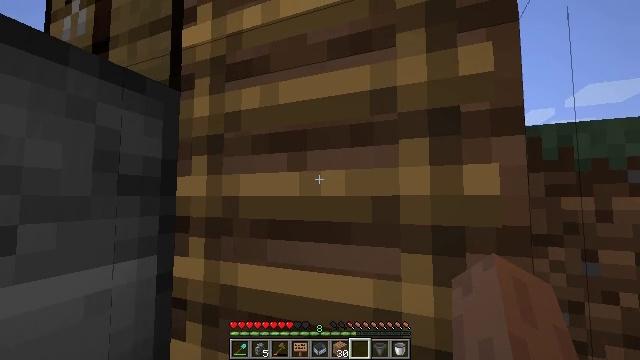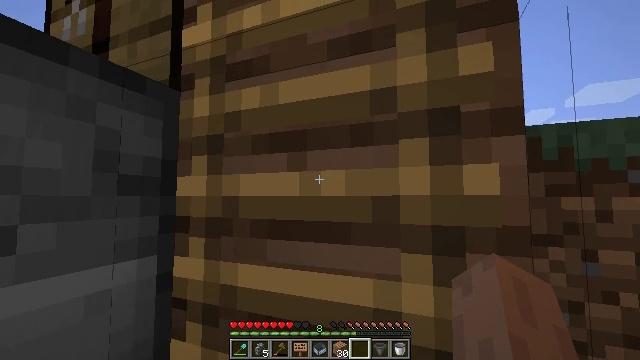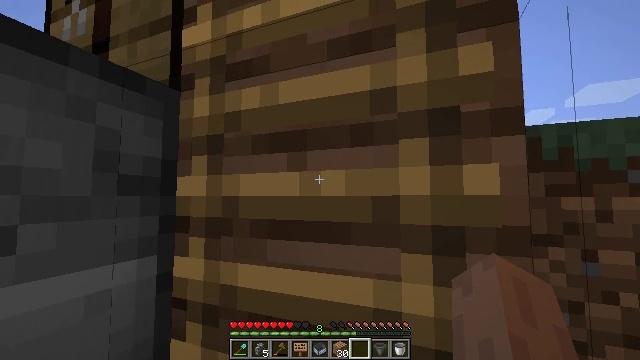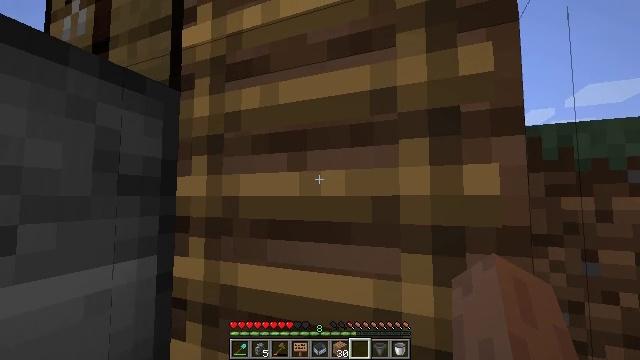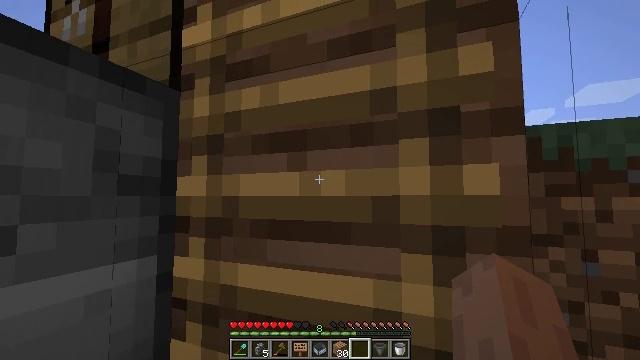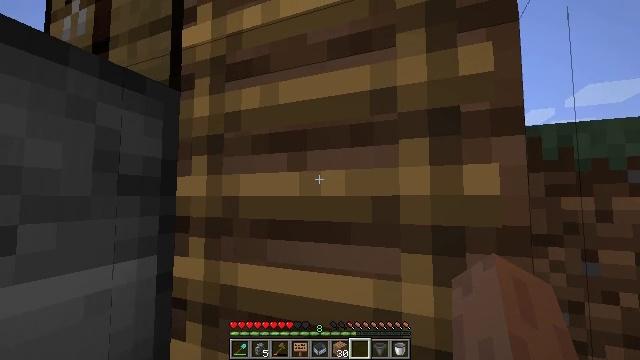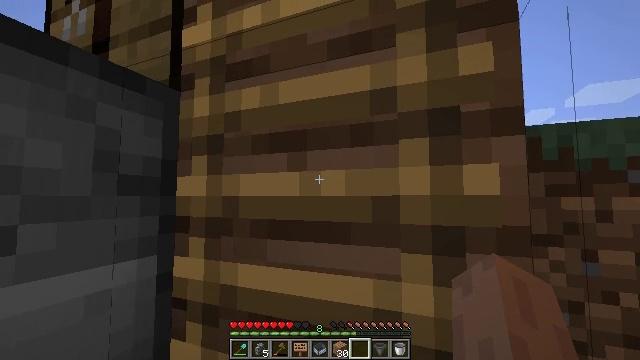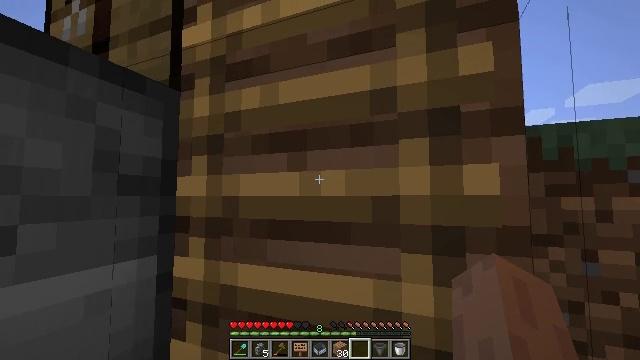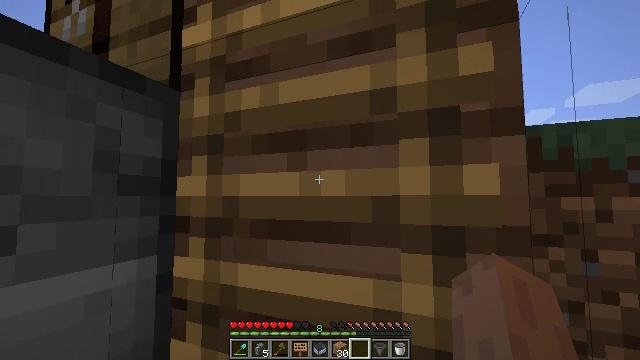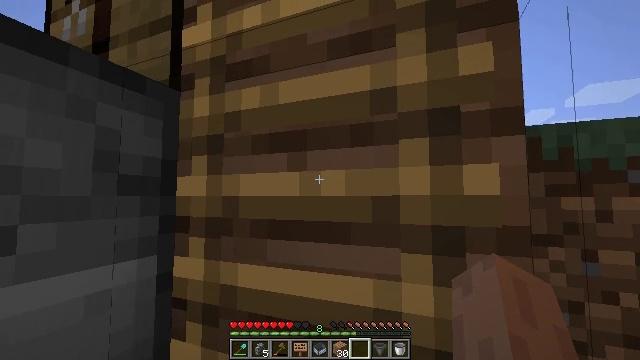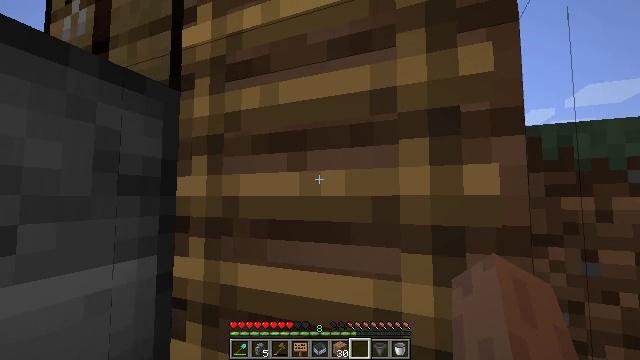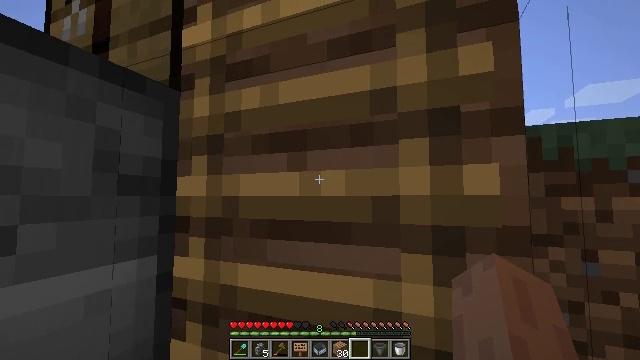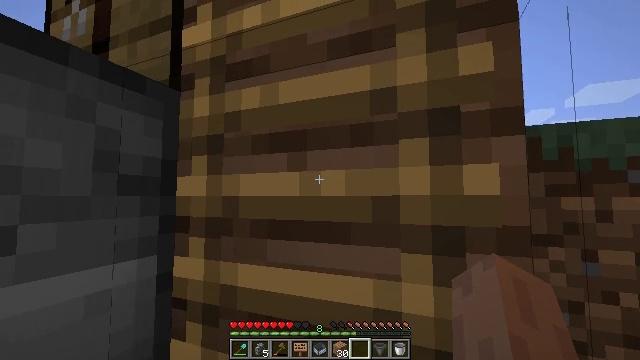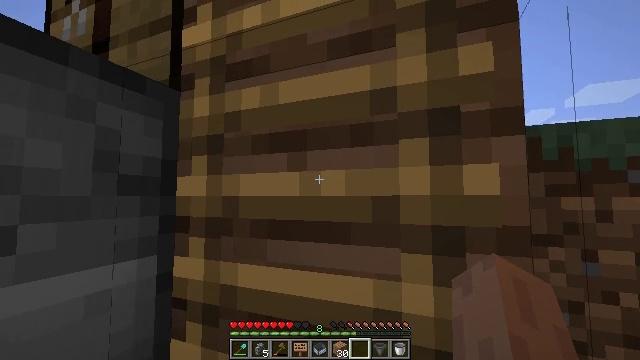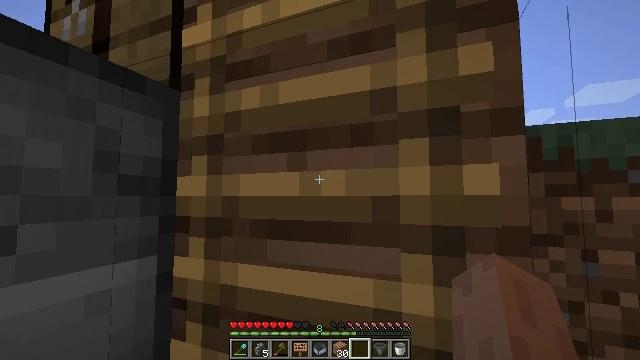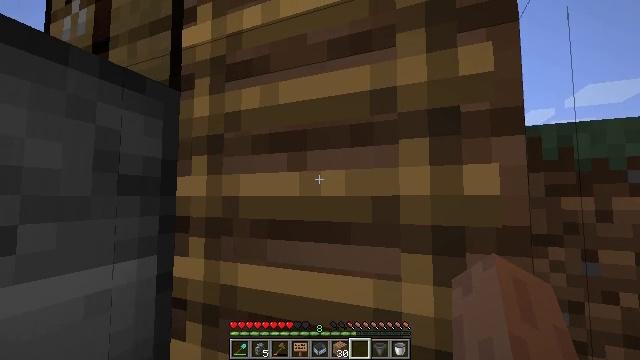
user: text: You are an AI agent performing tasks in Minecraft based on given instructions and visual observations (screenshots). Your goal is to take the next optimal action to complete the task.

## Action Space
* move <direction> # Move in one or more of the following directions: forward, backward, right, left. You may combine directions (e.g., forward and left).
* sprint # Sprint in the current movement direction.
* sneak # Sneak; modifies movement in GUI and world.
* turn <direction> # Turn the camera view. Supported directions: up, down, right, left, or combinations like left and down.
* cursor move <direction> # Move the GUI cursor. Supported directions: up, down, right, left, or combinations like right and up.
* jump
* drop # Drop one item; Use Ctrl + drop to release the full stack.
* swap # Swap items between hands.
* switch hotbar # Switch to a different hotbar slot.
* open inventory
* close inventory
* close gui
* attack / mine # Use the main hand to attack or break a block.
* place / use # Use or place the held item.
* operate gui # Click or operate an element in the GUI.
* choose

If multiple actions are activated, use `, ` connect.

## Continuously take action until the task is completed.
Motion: motion action
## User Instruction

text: Disassemble the ladder.
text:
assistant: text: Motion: no_op
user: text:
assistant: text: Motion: no_op
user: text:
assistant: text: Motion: no_op
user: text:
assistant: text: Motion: no_op
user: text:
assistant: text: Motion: no_op
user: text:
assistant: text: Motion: no_op
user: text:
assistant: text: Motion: no_op
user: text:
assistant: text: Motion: no_op
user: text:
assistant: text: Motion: no_op
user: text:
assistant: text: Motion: no_op
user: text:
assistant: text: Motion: no_op
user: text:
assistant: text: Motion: no_op
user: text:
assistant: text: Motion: no_op
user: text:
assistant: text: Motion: no_op
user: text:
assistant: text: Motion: no_op
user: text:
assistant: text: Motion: no_op
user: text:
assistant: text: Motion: no_op
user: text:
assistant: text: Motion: no_op
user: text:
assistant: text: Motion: open inventory
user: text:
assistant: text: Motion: open inventory
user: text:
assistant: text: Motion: open inventory
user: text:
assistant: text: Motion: open inventory
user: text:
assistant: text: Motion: no_op
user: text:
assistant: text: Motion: no_op
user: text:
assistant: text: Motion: cursor move right
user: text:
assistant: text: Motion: cursor move right
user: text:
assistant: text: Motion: cursor move right
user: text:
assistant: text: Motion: no_op
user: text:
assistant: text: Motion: no_op
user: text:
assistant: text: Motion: no_op